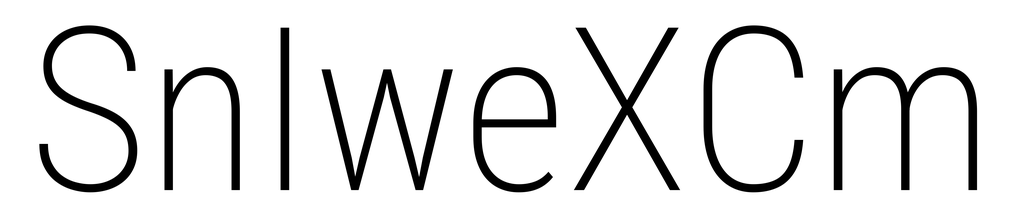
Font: Roboto_Condensed_ExtraLight